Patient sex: F
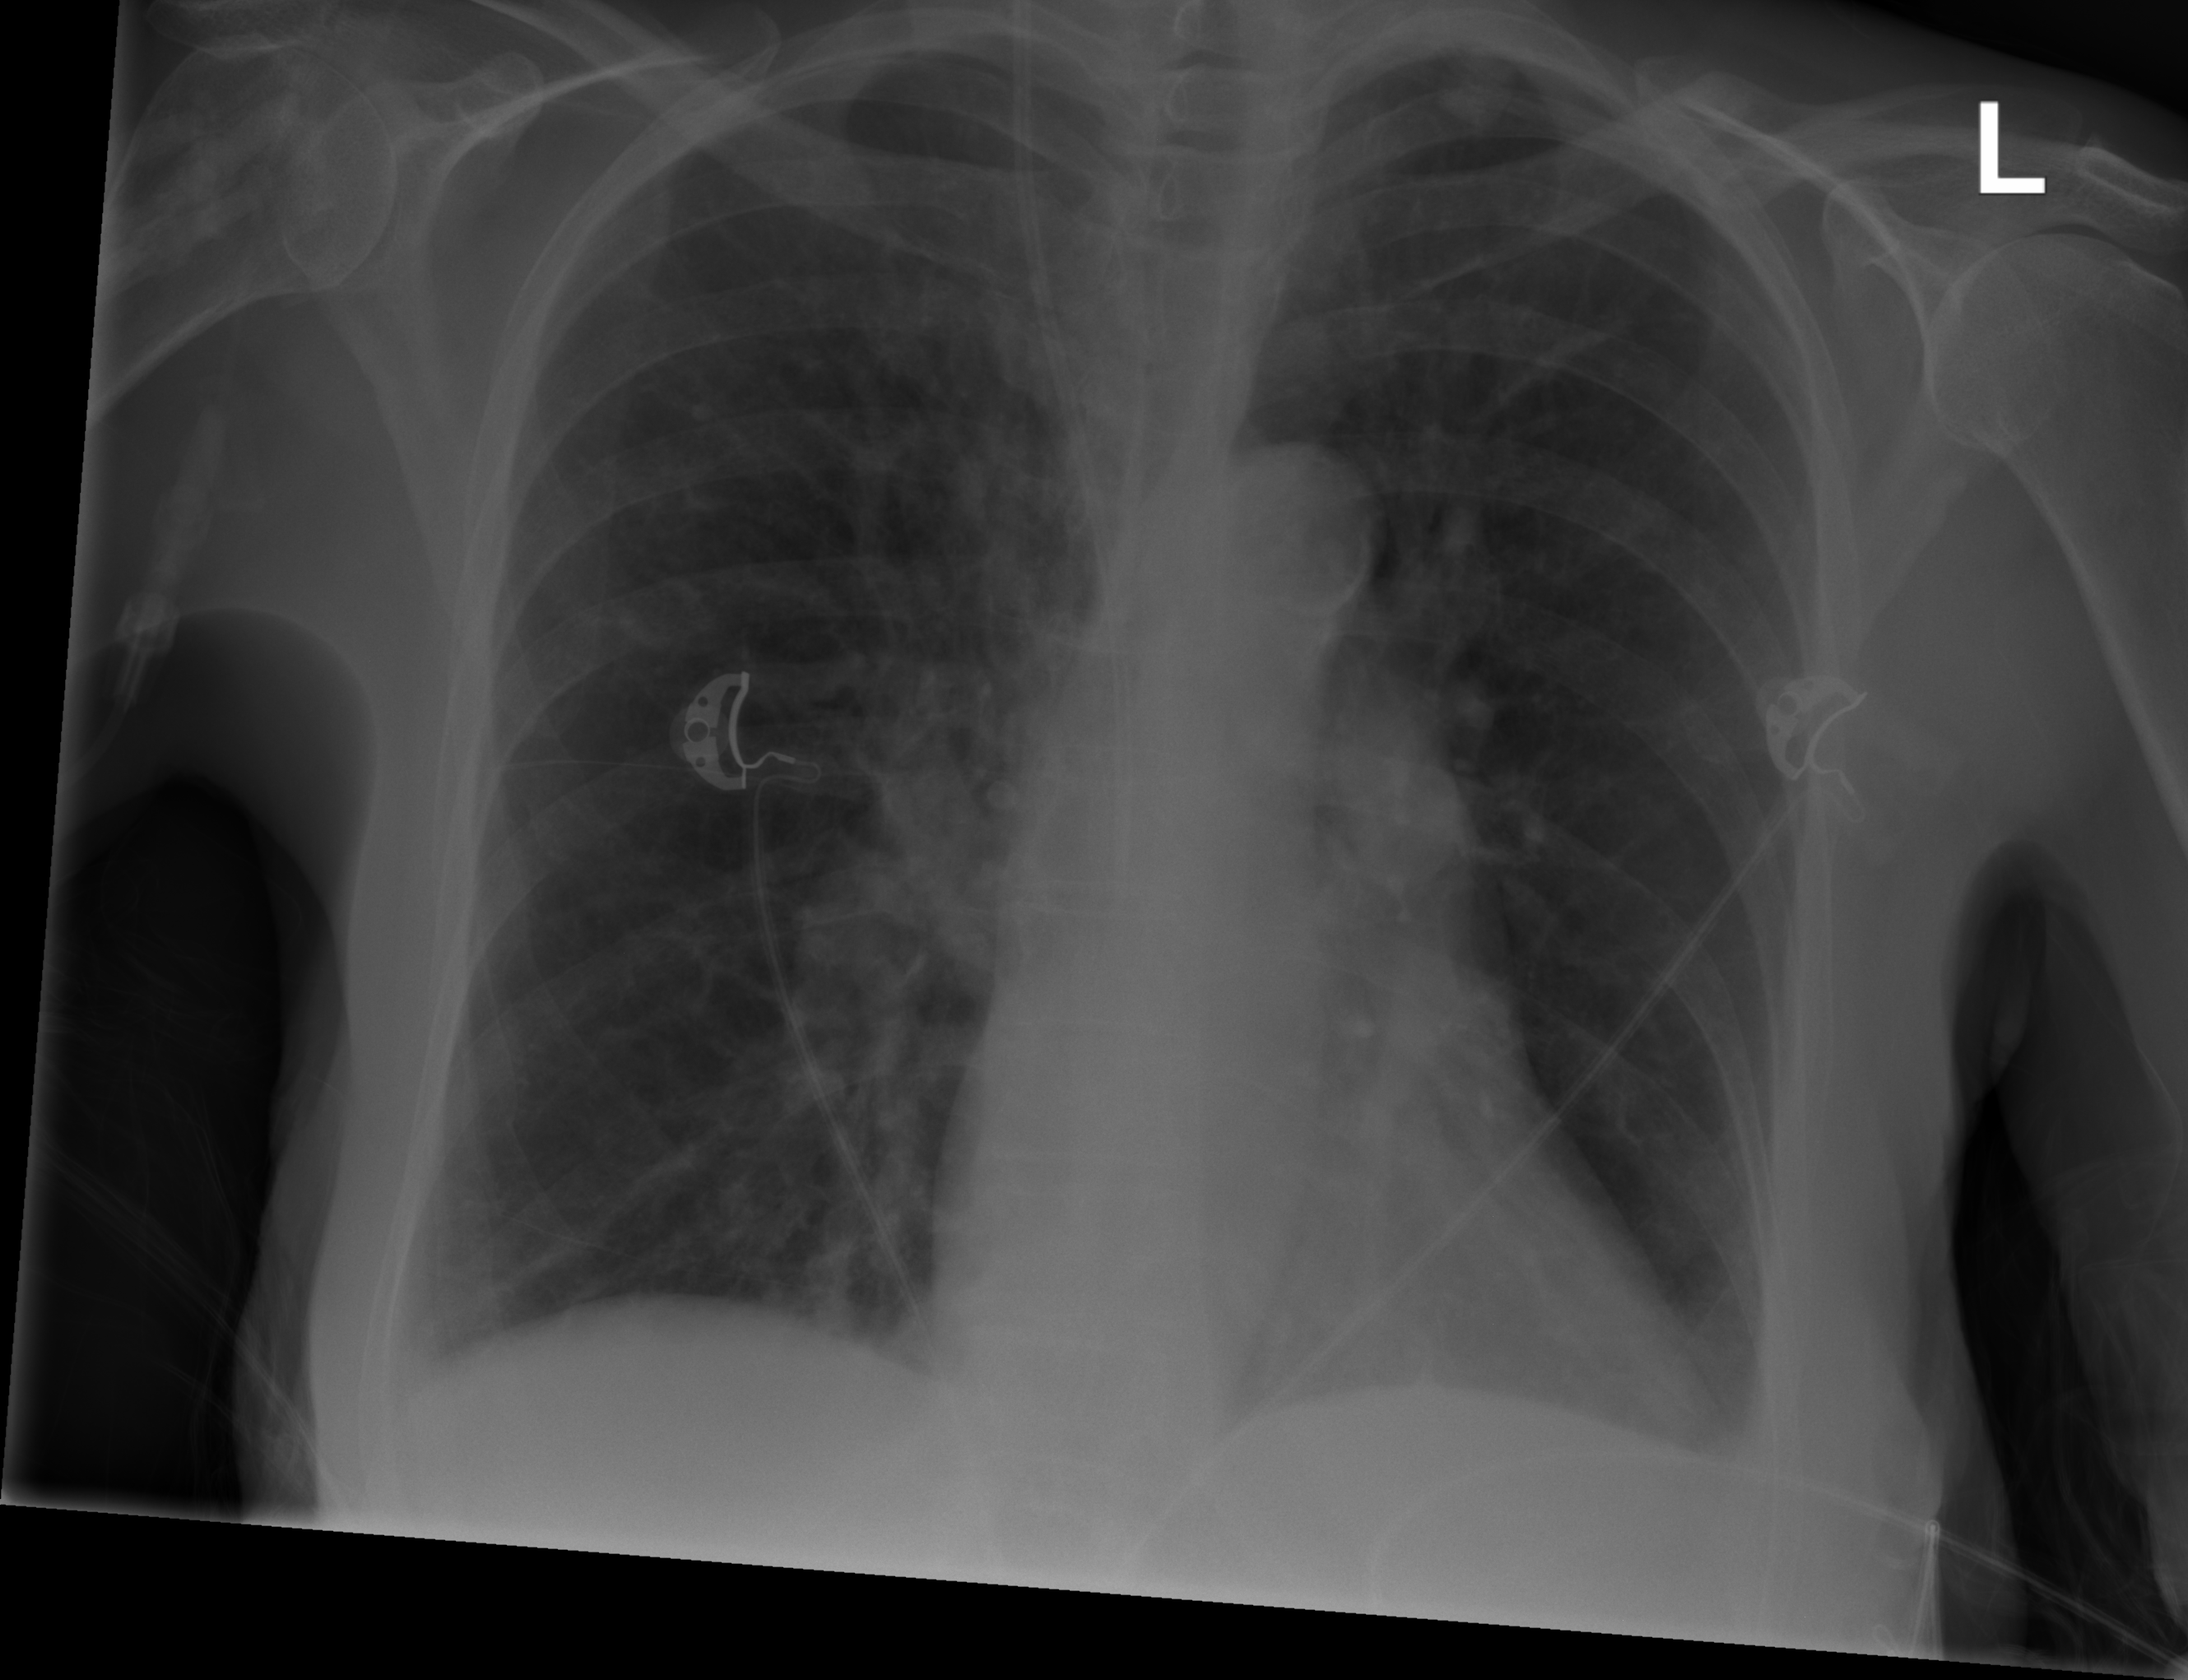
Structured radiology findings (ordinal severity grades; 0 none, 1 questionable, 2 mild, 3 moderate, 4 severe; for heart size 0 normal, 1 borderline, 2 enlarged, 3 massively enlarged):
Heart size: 0
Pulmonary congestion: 0
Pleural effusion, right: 0
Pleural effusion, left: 2
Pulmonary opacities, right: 0
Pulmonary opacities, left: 0
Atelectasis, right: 0
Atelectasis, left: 0